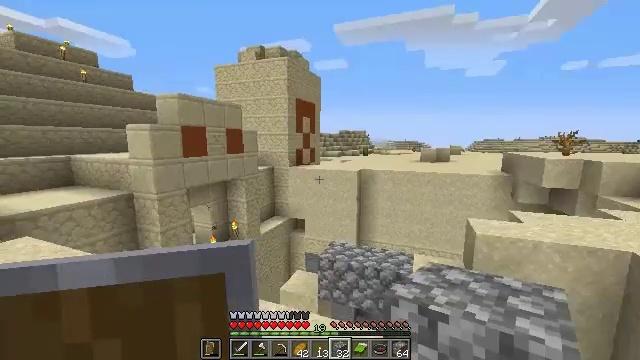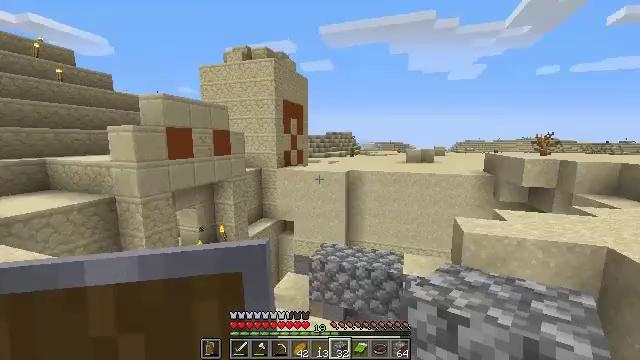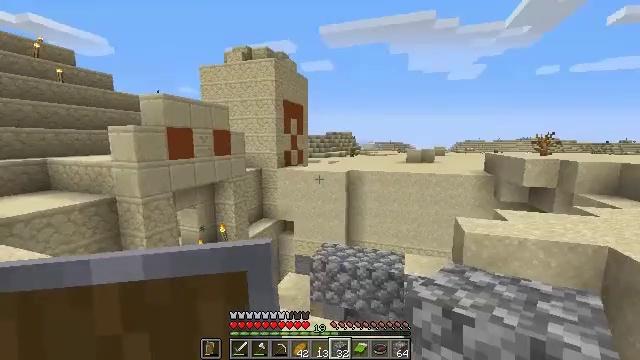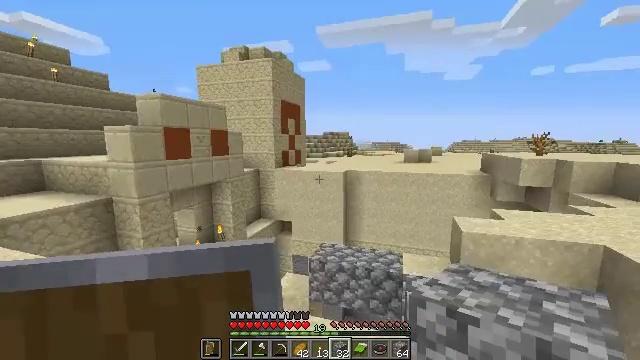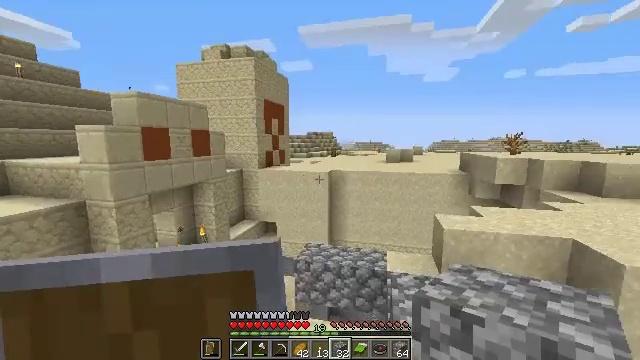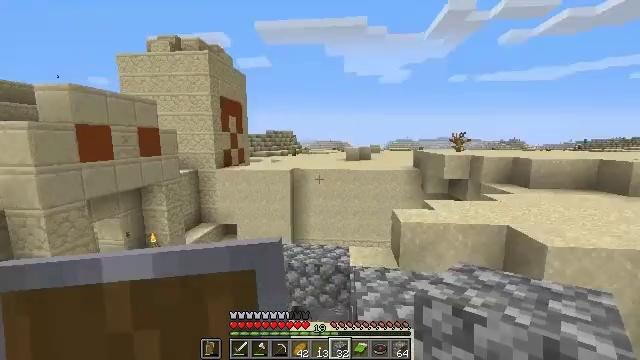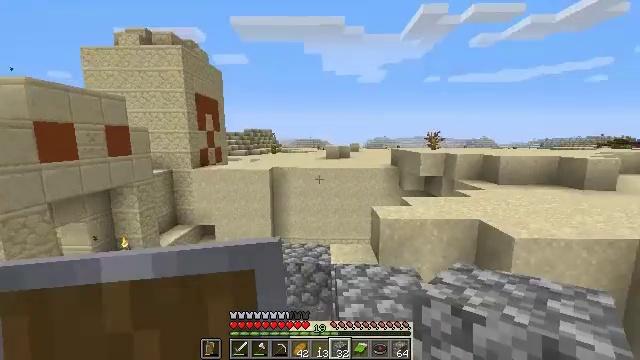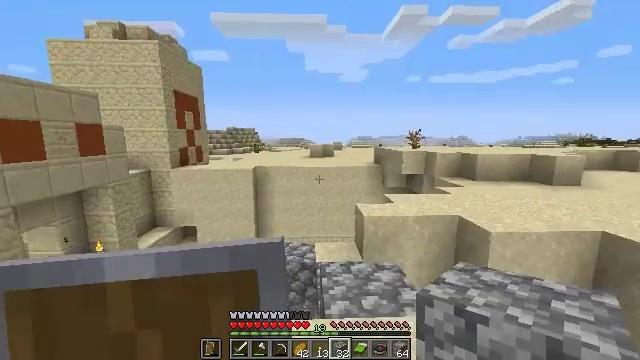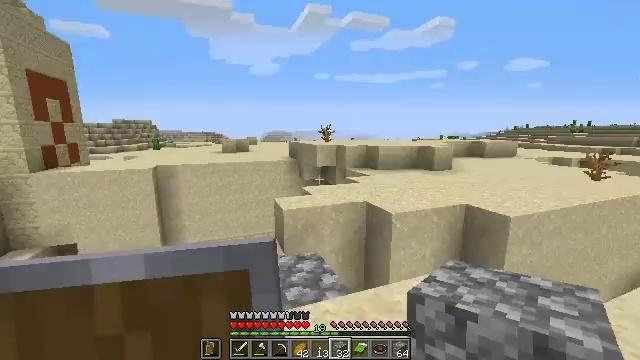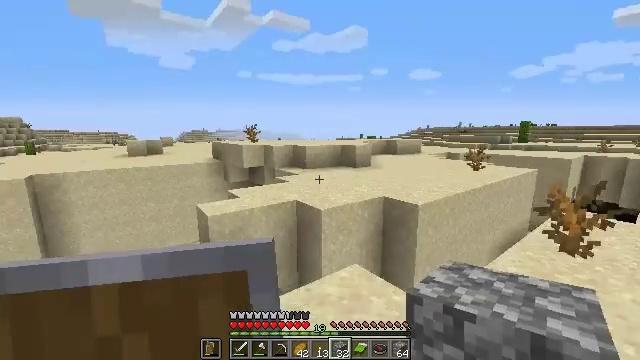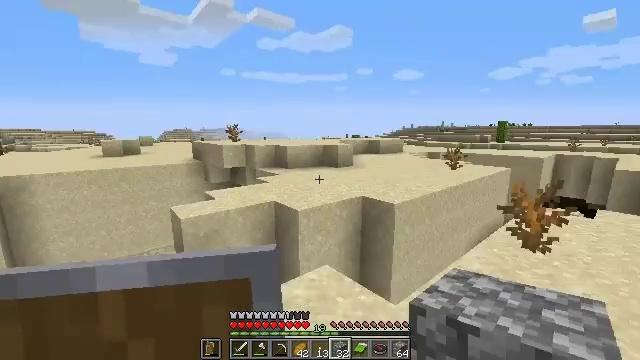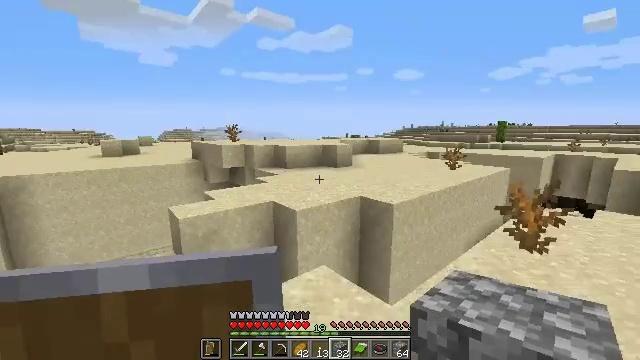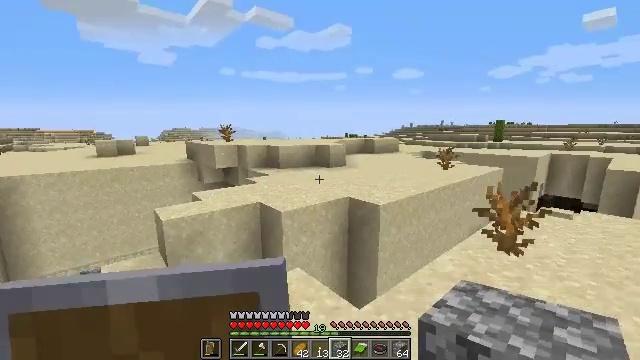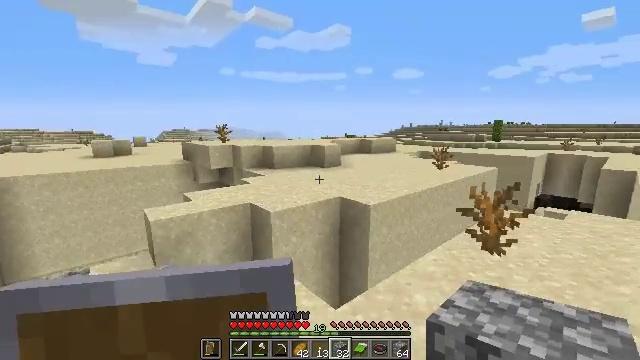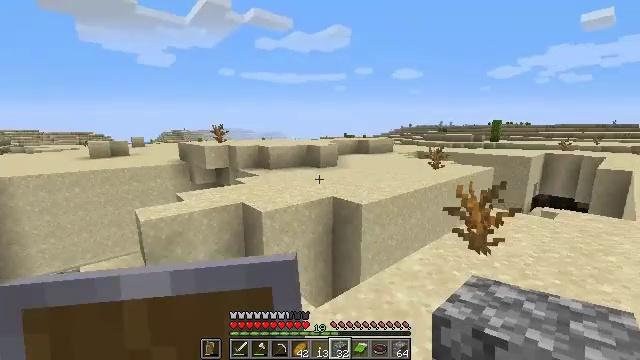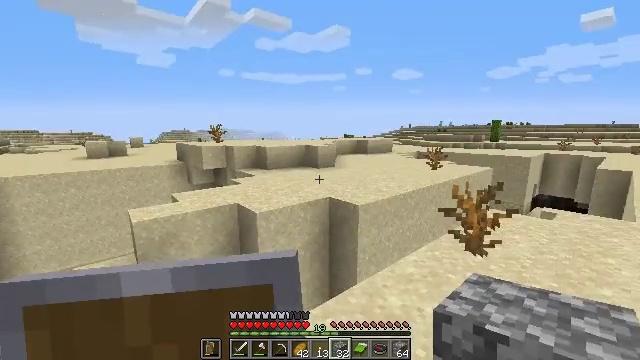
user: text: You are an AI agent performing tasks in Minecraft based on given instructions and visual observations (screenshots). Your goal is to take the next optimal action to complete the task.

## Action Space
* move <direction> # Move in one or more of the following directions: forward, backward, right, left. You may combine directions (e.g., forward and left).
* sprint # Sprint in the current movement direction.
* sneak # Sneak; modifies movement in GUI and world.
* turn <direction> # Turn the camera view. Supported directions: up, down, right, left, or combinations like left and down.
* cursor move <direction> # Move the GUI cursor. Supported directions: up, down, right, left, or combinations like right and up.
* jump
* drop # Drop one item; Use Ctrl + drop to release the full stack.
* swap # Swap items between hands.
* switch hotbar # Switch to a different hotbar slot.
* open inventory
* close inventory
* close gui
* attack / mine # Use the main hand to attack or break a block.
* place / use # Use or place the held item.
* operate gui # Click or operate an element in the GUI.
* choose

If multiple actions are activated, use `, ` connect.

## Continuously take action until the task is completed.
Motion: motion action
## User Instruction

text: Chop down the acacia log.
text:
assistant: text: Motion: turn right
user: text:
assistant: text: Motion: no_op
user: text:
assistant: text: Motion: no_op
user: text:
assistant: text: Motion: turn right
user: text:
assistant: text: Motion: turn right
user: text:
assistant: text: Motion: turn right
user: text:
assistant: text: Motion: turn right
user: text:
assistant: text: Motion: turn right and down
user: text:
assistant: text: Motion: move right, turn right
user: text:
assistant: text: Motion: move right, turn right
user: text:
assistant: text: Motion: move right
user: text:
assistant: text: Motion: move right
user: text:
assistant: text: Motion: move right
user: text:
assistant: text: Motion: move right
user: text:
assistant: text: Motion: move forward
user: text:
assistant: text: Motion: move forward
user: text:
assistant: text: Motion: move forward, turn right
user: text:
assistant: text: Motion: move forward, turn right
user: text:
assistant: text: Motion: move forward, turn right
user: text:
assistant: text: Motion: move forward, turn right
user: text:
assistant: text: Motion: move forward, turn right
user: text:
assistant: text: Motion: move forward and move right
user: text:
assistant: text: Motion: move forward and move right
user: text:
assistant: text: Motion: move forward and move right, turn right
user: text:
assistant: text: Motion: move forward and move right, turn right
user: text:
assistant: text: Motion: move forward, turn right
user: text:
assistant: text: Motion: turn right and down
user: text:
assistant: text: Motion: no_op
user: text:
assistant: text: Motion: no_op
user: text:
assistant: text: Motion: move forward